Aerial crown-view tile of a tropical tree (Barro Colorado Island, Panama), acquired 20241216:
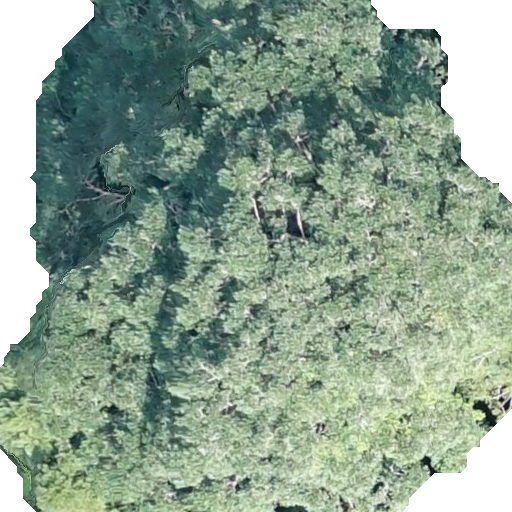
Species: Calophyllum longifolium
GBIF accepted scientific name: Calophyllum longifolium
Crown area: 378.051 m²